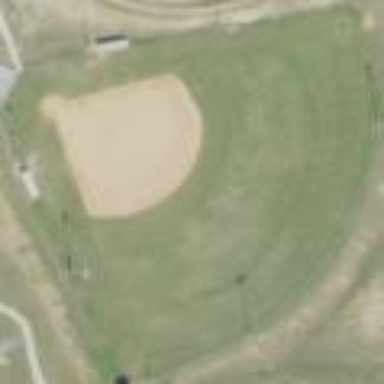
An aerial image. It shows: Grass pitch designated for softball games.